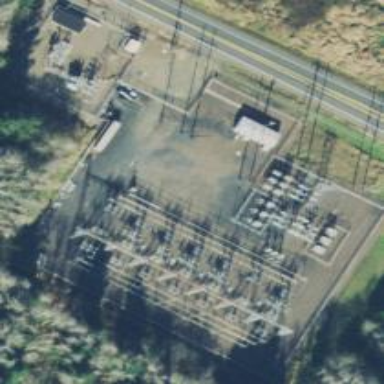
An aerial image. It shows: Power substation.